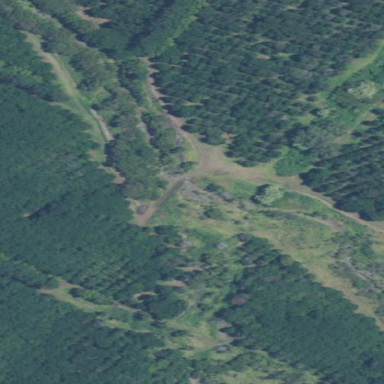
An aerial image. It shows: Orchard filled with macadamia trees.